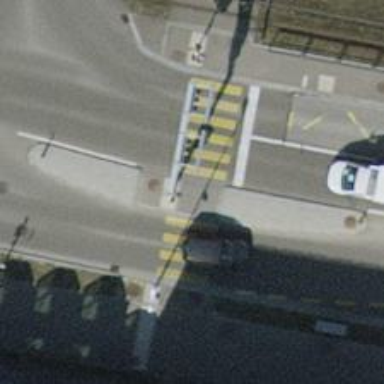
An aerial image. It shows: Road with traffic signals.